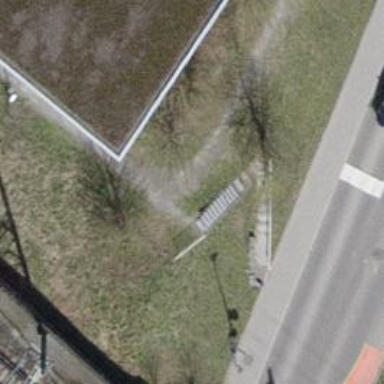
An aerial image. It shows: Set of steps on the road.